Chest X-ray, PA view. Patient: 14 years old, sex F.
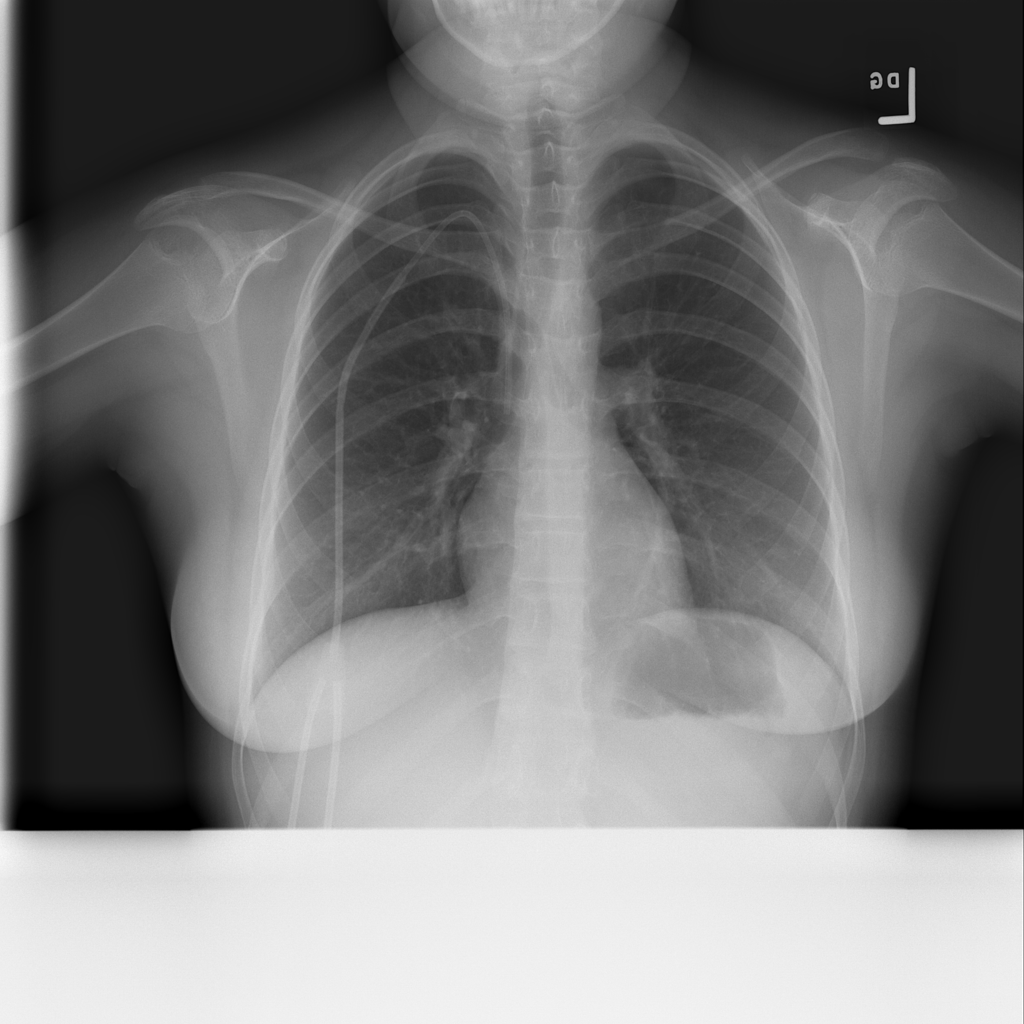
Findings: No Finding